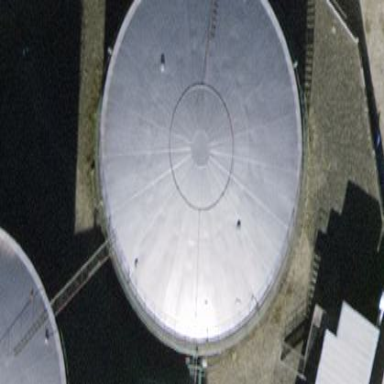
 painted in light steel blue. It is storage tank."